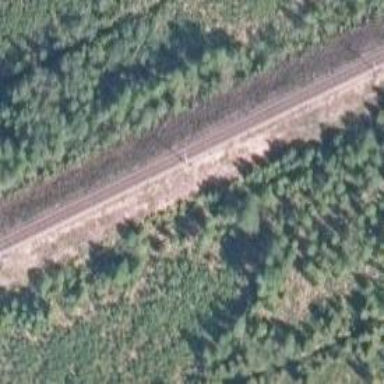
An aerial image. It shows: Railway track with continuous electrified contact lines.